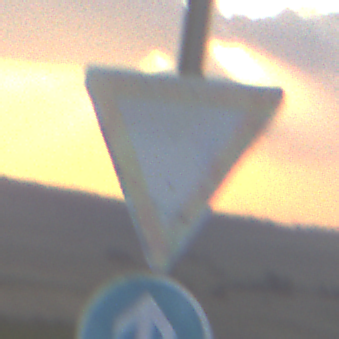
Verkehrszeichen: VorfahrtGewaehren
Zusatzzeichen unten: VorgeschriebeneFahrtrichtungGeradeaus
Umgebung: Outdoor, Nature
Tageszeit: SunriseSunset
Wetter: PartlyCloudy
Licht: Natural
Jahreszeit: NotSpecified
Kontrast: LowContrast